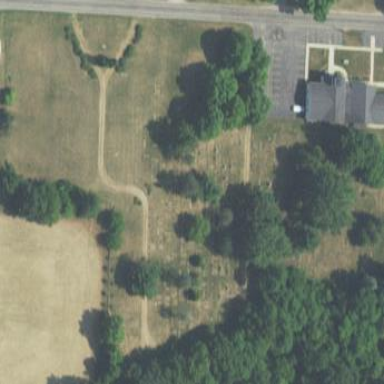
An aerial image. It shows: Grave yard.